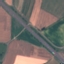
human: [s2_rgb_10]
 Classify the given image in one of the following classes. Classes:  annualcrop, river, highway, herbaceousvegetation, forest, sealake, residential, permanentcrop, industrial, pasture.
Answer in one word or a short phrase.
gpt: Highway